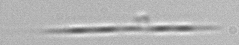
Label: Pseudo-nitzschia